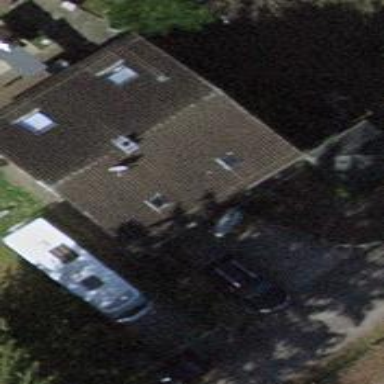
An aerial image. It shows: Detached building.